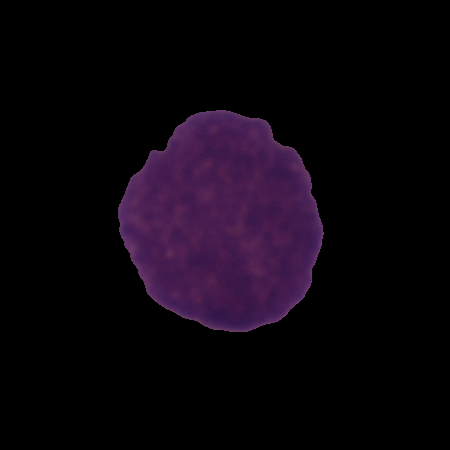
Label: healthy